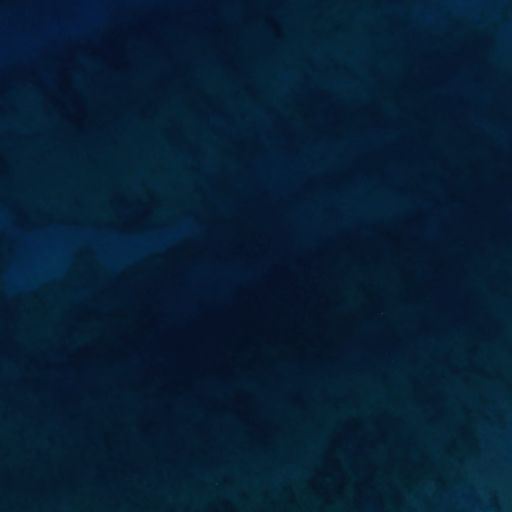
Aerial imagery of island in Hawaii named Kuakamoku Rock containing only unknown